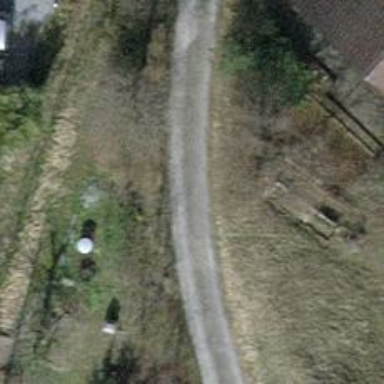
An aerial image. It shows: Driveway.